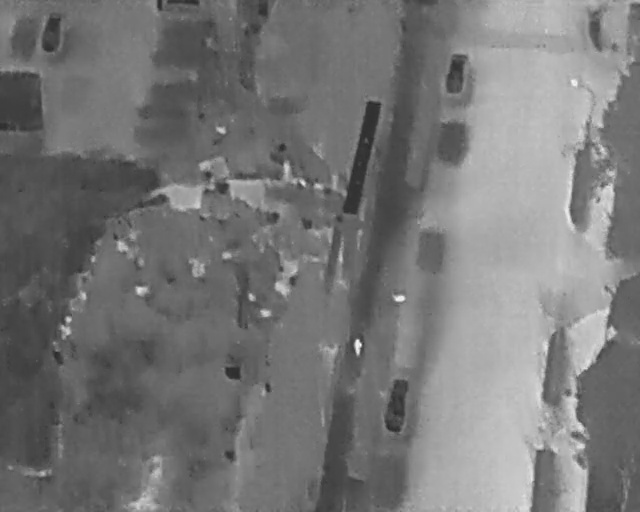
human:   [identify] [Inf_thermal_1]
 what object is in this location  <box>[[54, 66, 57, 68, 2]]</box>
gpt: <ref>1 medium person at the center</ref>

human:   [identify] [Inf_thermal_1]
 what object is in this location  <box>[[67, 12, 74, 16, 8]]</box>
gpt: <ref>1 medium car at the top right</ref>

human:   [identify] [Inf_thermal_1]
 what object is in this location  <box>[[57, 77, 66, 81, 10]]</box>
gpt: <ref>1 medium car at the bottom</ref>